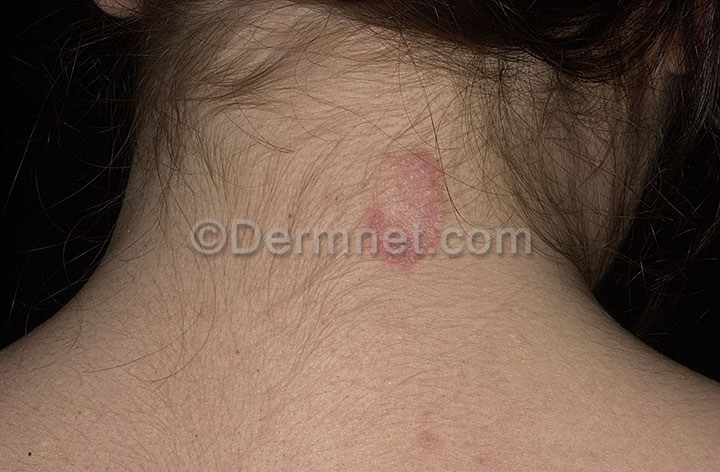
Disease: Tinea Ringworm Candidiasis and other Fungal Infections